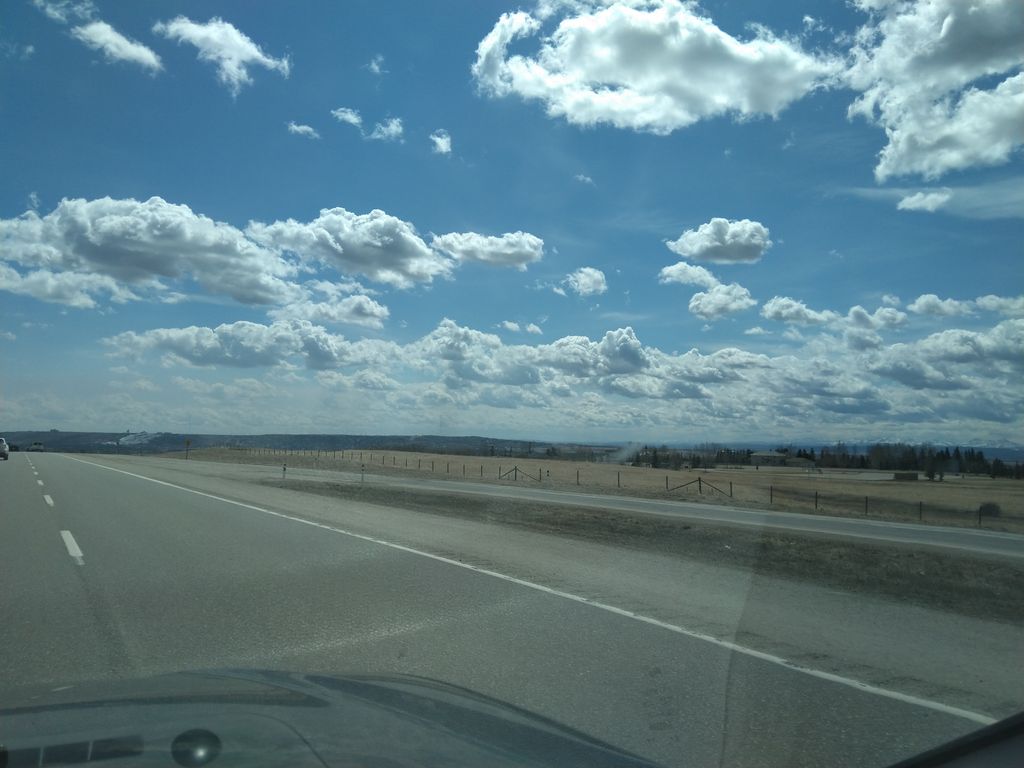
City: calgary